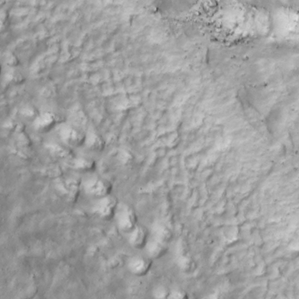
Label: non_frost